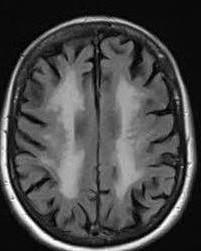
Label: notumor